Field crop: tomato
Growth stage: 1
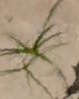
Species: cyperus